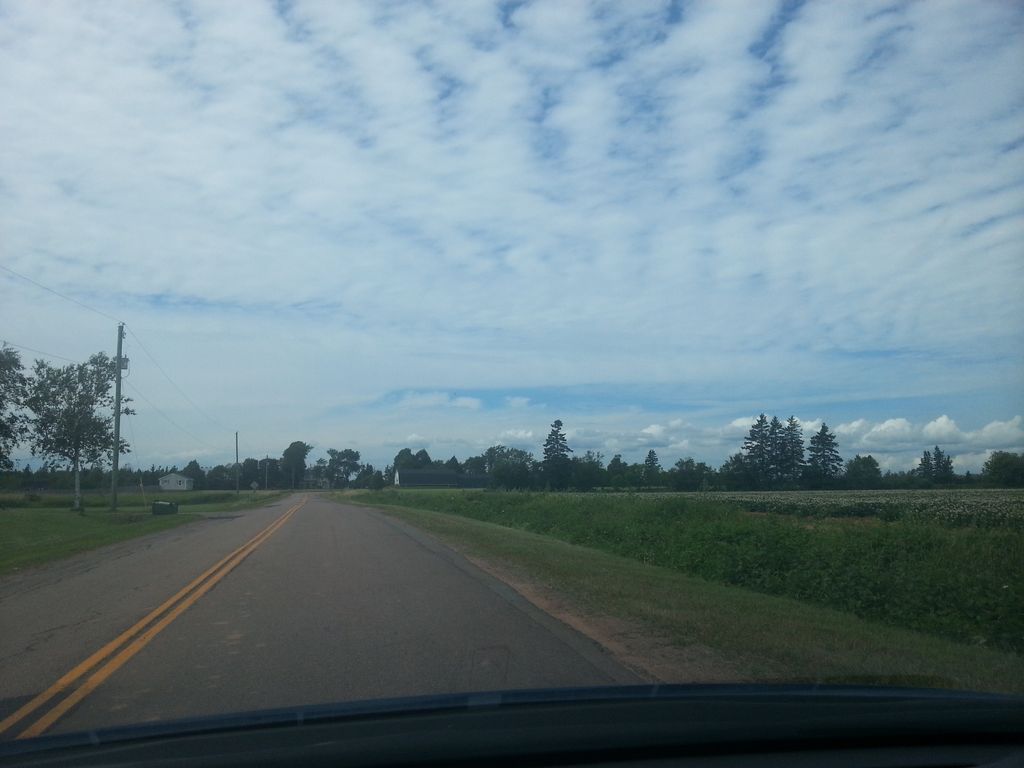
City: charlottetown